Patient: sex M, age 31
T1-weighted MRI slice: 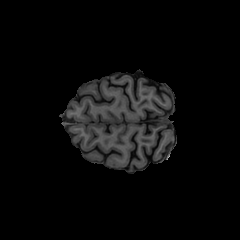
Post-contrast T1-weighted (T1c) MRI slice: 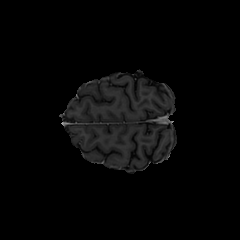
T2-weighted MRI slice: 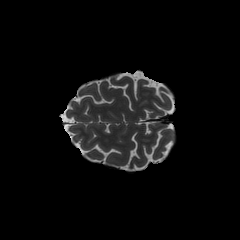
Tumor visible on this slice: no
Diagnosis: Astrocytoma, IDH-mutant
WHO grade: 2